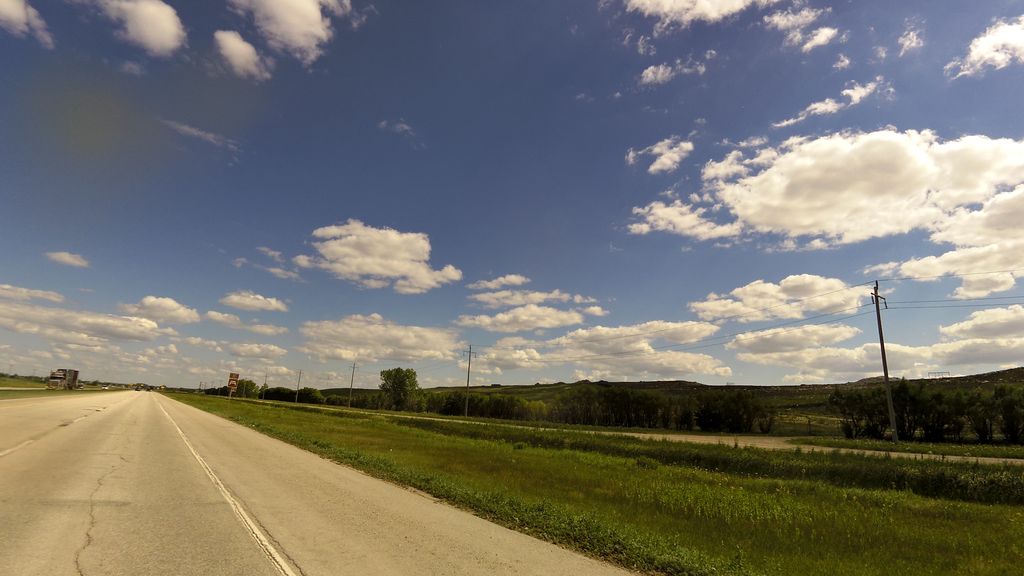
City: winnipeg